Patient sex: M
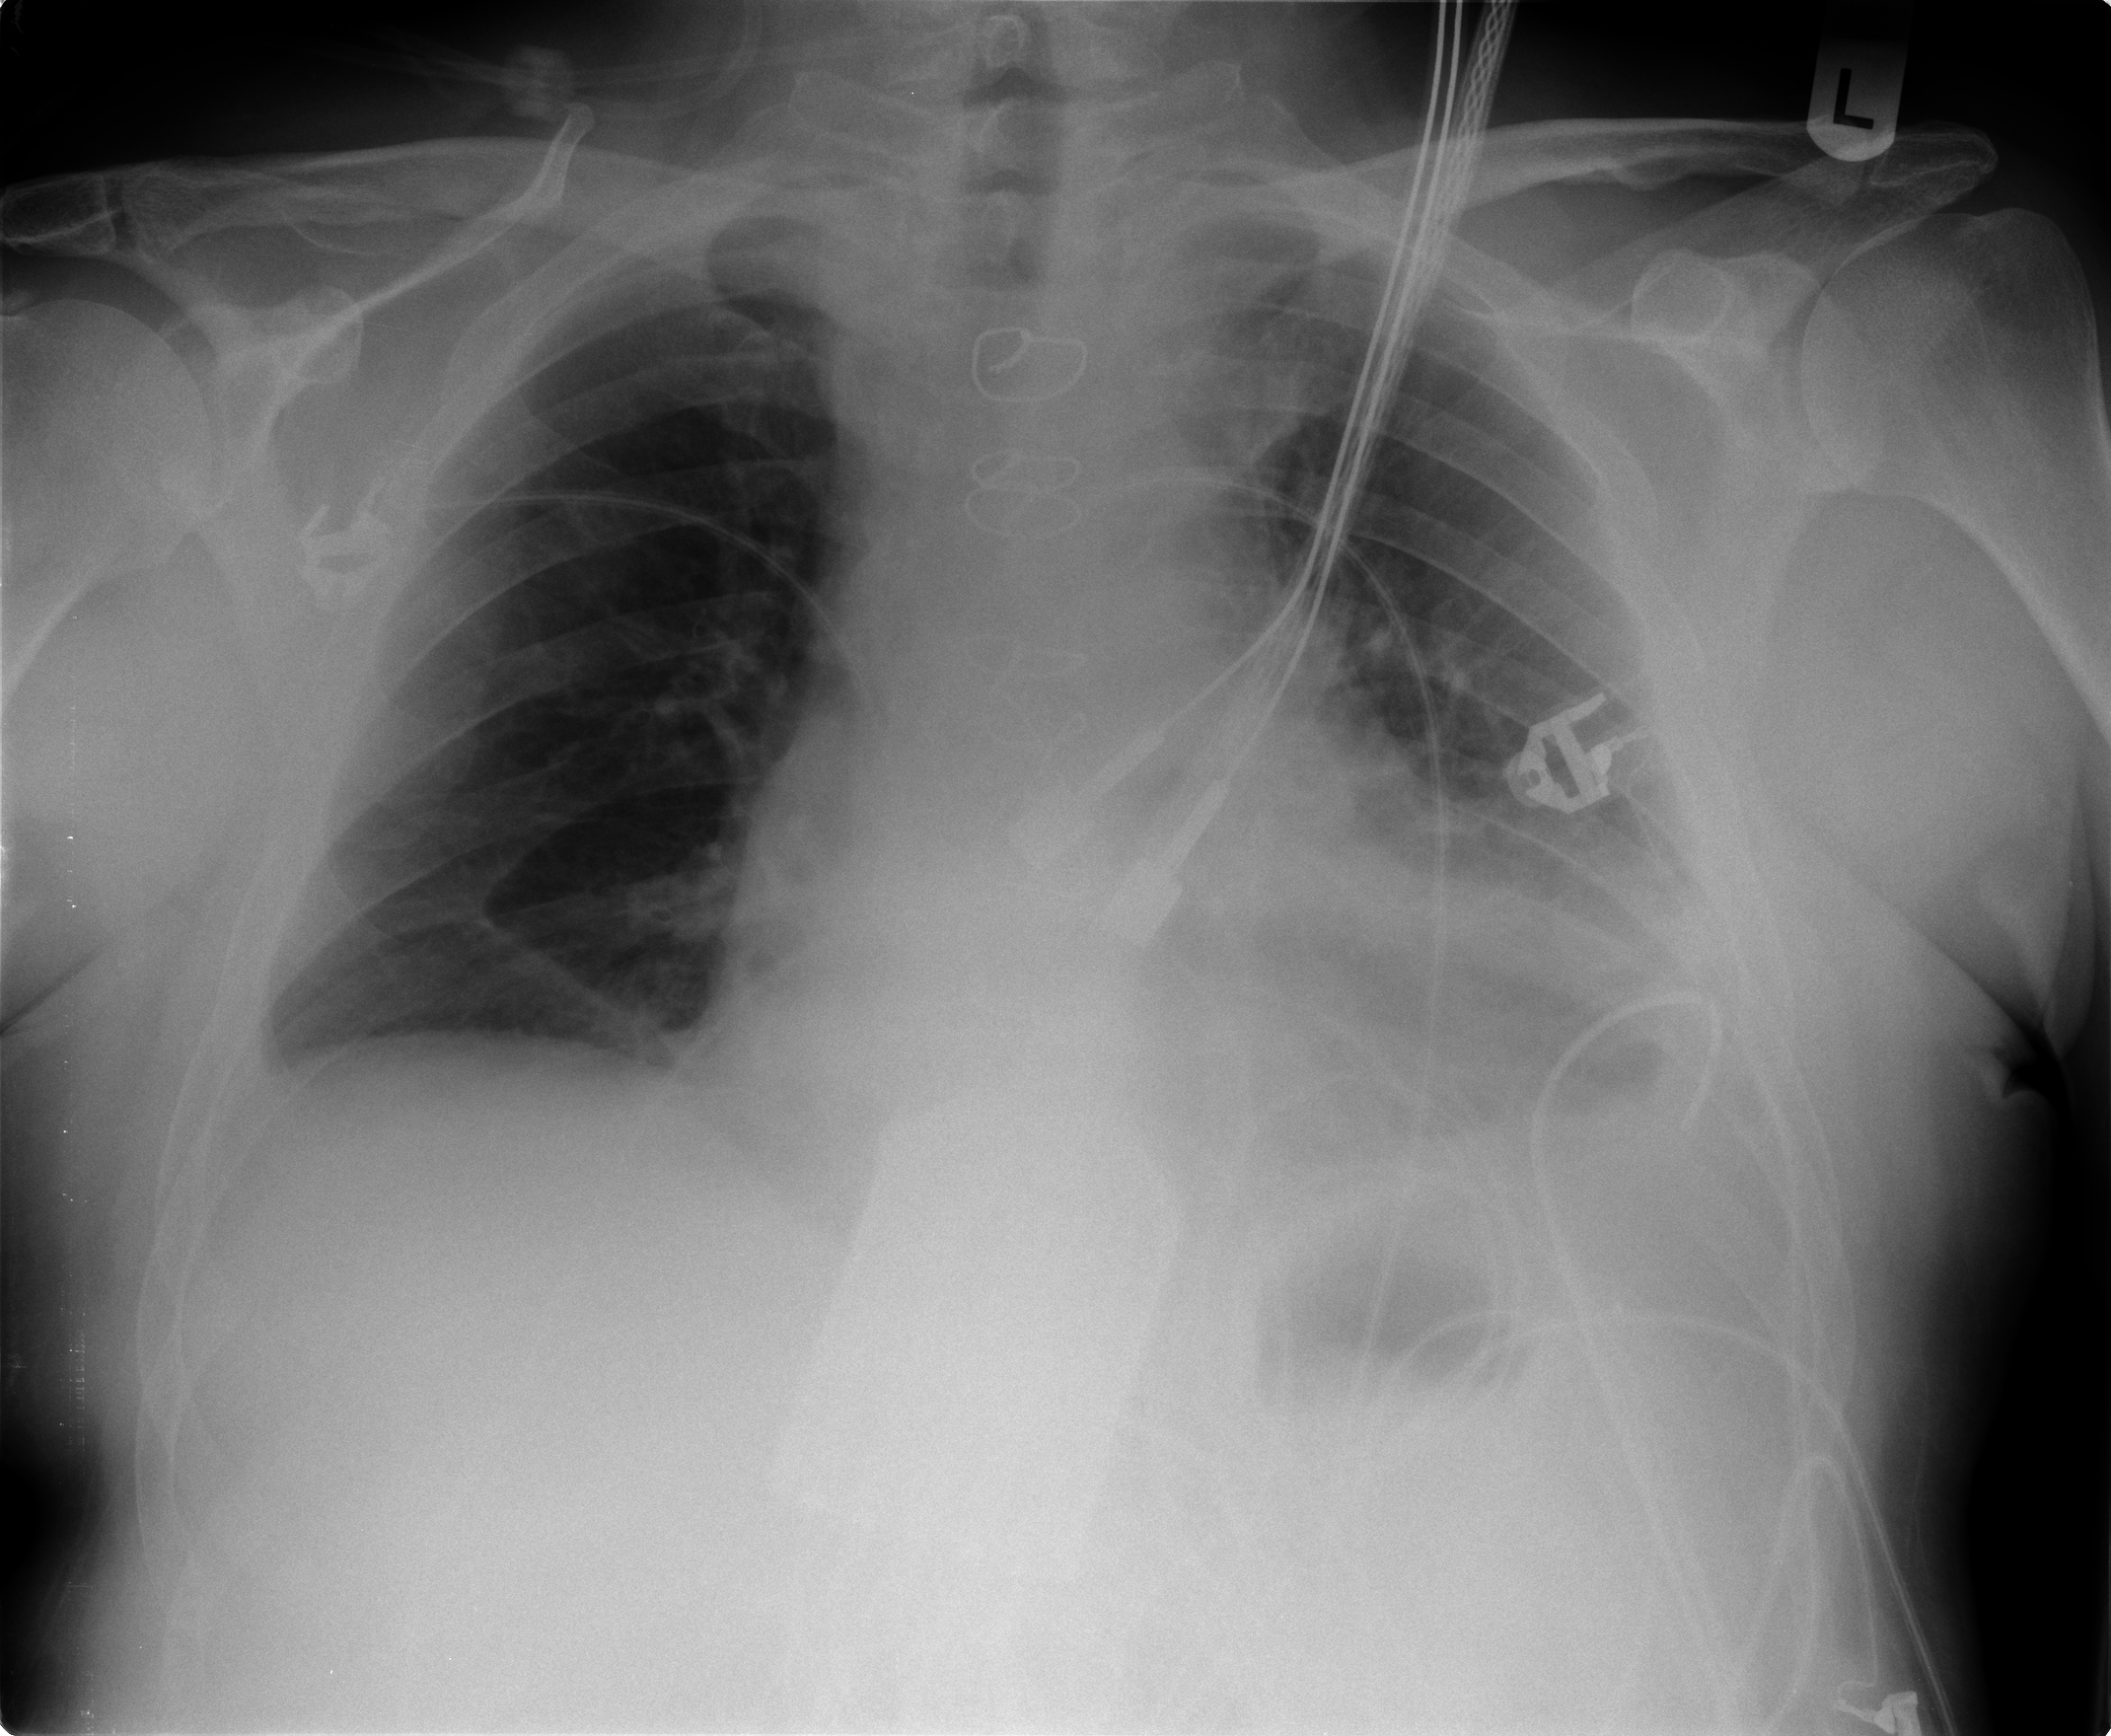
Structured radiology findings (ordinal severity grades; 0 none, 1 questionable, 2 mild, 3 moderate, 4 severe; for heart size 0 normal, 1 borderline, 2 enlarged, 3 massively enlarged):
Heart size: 2
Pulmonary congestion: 0
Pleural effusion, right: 0
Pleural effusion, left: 2
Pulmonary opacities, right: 0
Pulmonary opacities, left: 0
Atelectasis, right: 2
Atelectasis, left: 2